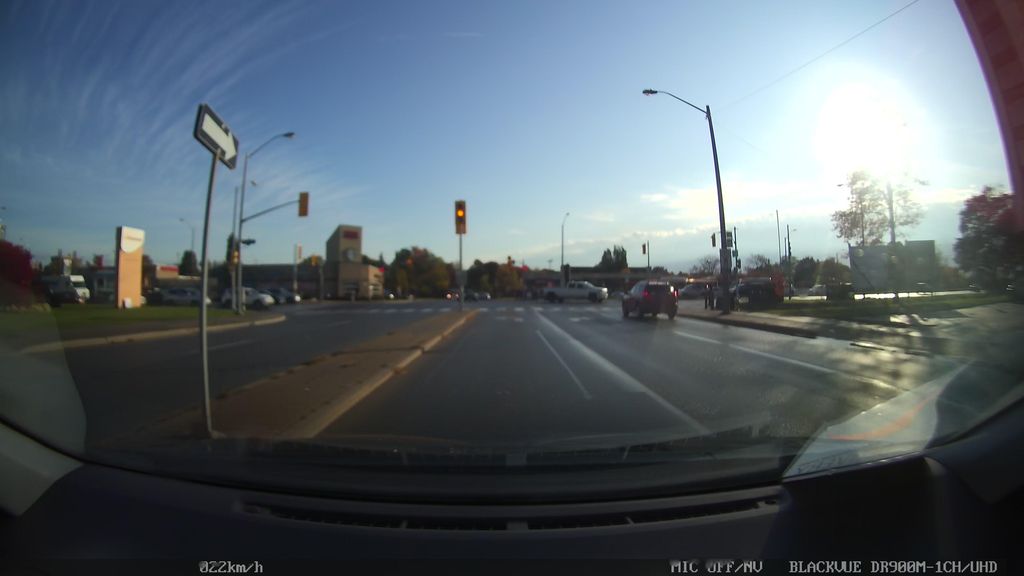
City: toronto